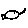
Label: fish